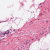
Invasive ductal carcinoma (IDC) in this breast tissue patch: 0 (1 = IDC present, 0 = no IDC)